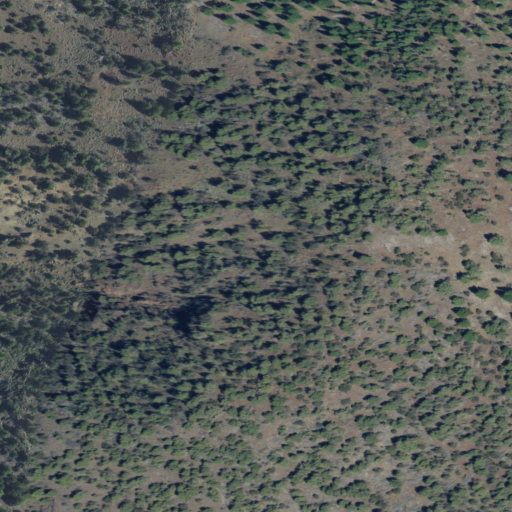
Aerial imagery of mountain in Oregon named Doe Mountain containing evergreen forest and shrub